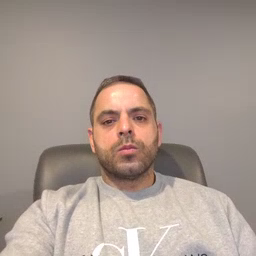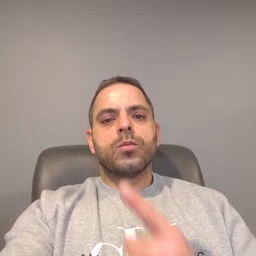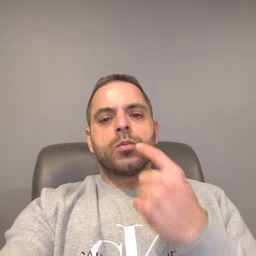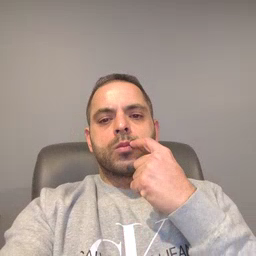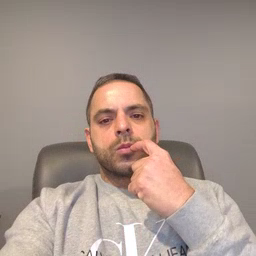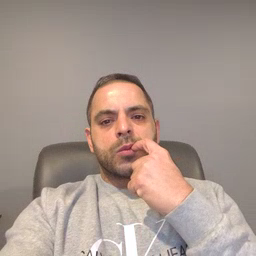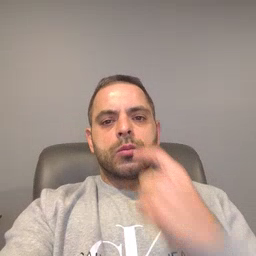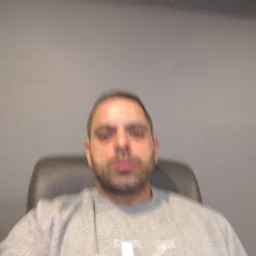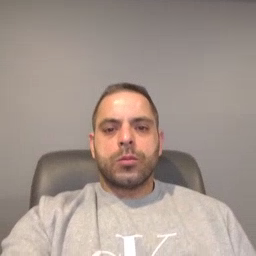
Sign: tooth